Field crop: tomato
Growth stage: 2
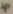
Species: solanum